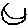
Label: moon